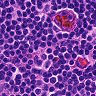
Metastatic tissue present: no